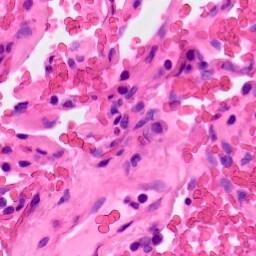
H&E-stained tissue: Lung